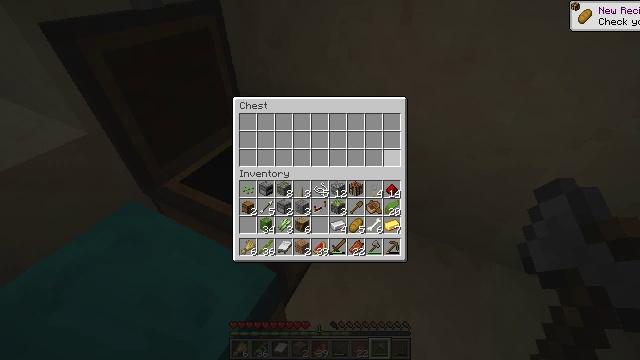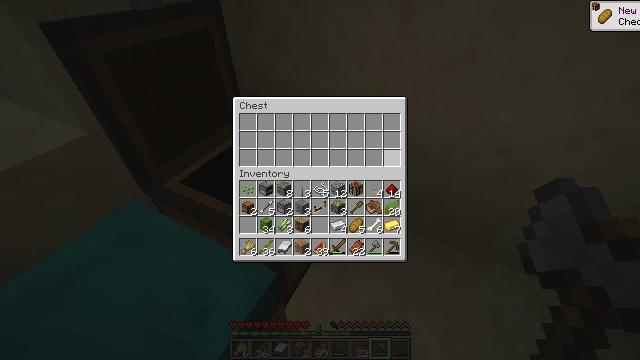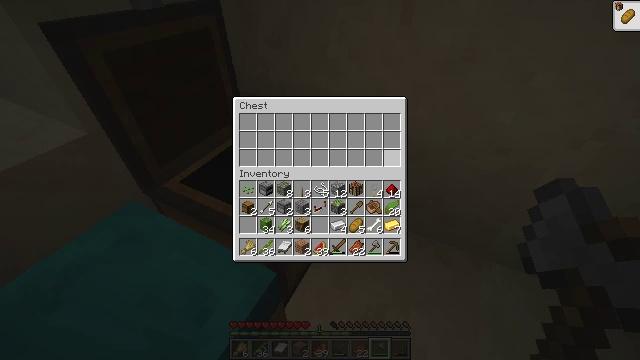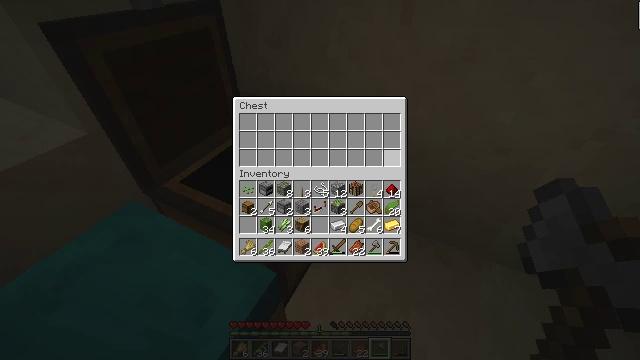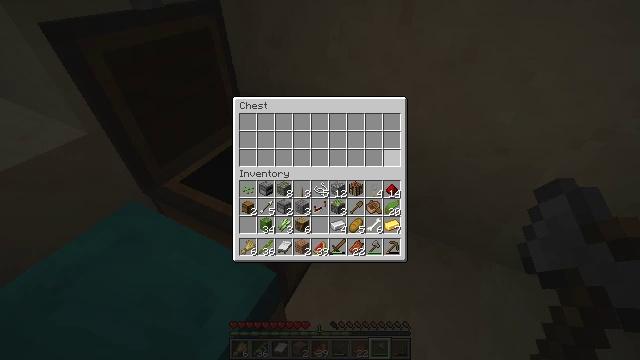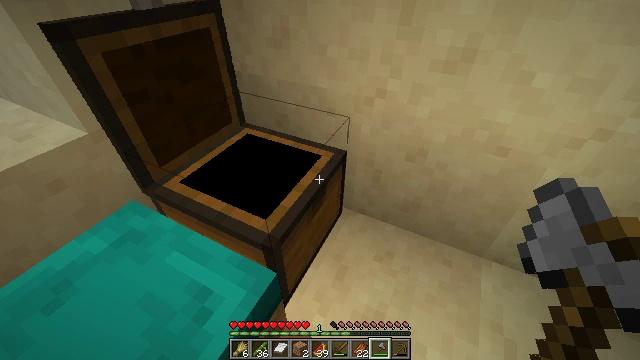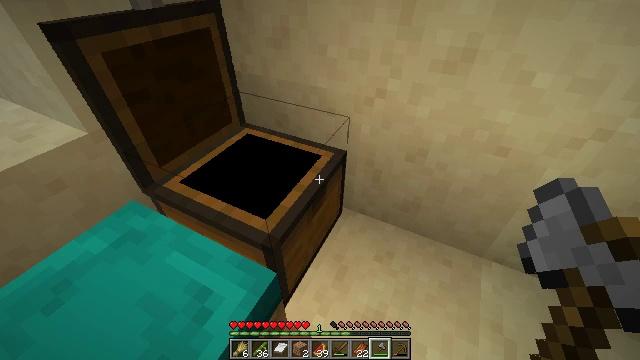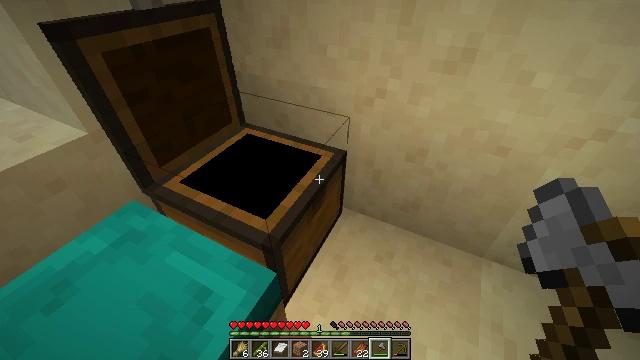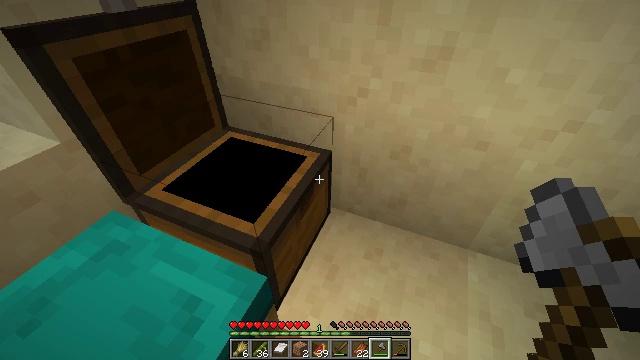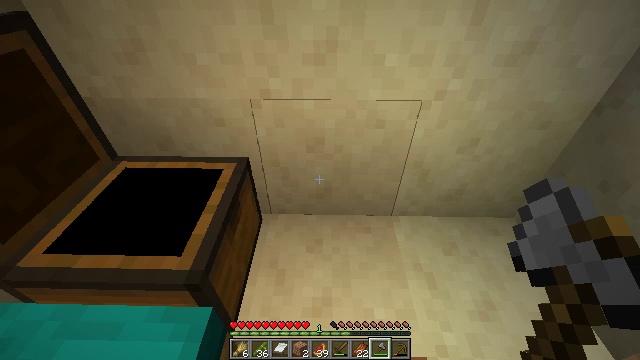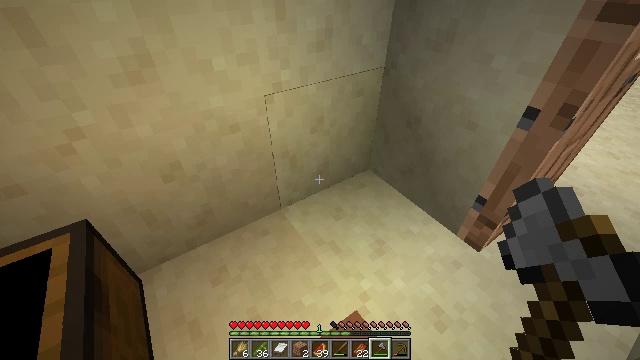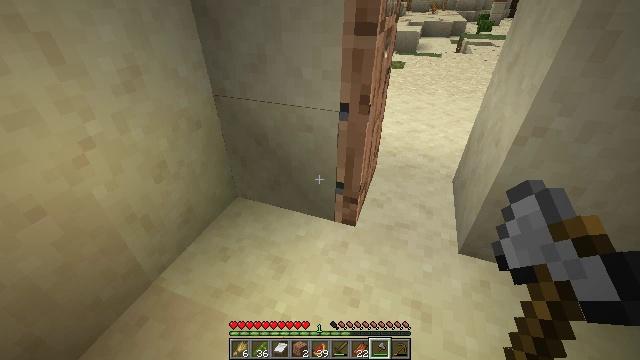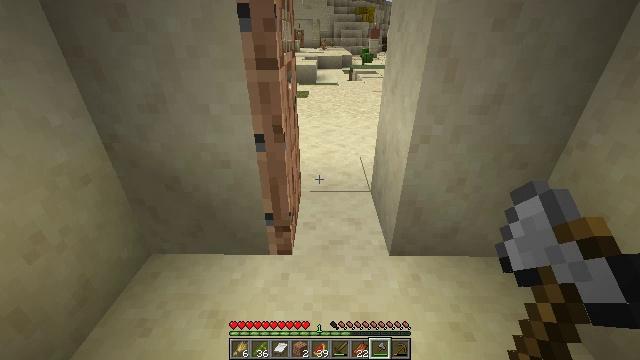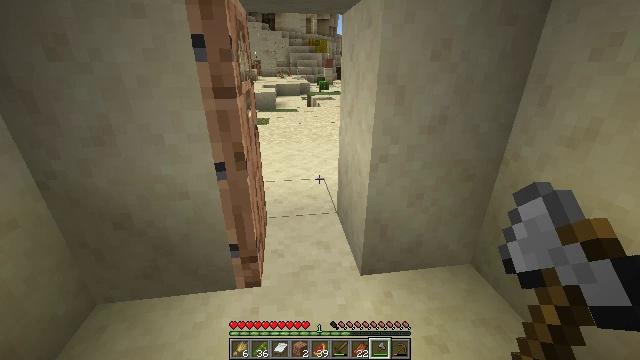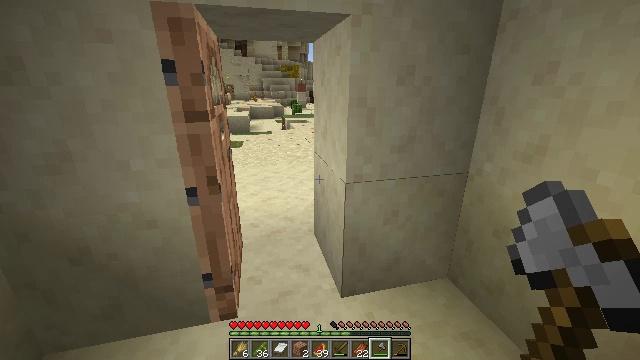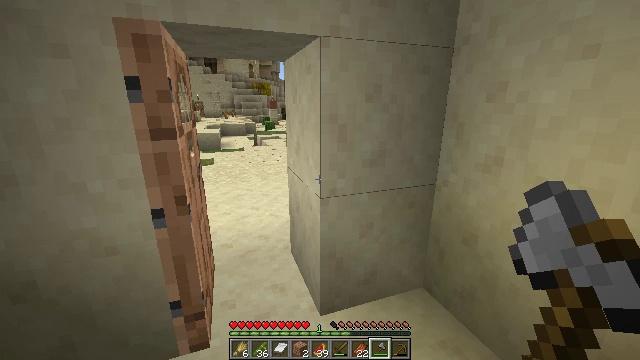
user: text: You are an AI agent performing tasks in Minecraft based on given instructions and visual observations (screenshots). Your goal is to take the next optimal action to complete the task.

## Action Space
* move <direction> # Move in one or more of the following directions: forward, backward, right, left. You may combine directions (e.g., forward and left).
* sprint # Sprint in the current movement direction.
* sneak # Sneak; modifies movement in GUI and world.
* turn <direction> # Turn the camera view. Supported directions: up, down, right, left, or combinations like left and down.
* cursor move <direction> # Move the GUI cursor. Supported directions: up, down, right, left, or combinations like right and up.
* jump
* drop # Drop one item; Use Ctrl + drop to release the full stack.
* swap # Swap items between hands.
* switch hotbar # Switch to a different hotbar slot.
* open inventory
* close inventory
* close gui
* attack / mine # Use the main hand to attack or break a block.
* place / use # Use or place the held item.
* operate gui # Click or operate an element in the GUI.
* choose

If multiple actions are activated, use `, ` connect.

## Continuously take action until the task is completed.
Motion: motion action
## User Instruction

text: Break the smooth sandstone slab to collect it.
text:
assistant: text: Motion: no_op
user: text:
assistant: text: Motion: no_op
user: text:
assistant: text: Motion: no_op
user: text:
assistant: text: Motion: no_op
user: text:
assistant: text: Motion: no_op
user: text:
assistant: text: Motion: close gui
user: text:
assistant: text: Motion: no_op
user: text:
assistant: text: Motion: turn right
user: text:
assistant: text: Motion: turn right
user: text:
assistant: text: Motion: turn right
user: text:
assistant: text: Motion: turn right and up
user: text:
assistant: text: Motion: turn right and up
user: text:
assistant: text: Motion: turn right and up
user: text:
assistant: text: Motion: turn right and up
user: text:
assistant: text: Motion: turn right and up
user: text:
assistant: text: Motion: turn right and up
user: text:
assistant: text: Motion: turn up
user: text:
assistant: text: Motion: turn up
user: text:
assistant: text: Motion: turn left and up
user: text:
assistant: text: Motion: turn left
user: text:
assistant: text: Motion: turn left
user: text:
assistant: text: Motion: no_op
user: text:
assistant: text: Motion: no_op
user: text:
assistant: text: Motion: no_op
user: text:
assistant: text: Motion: no_op
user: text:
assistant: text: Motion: no_op
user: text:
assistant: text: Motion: no_op
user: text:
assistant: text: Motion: no_op
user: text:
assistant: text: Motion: no_op
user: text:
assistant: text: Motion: no_op